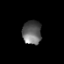
Tissue: prostate
Cell type: T cells
Senescence score: 0.3368
Nuclear area (px): 441
Mean DAPI intensity: 99.07